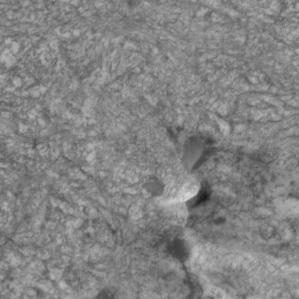
Label: non_frost